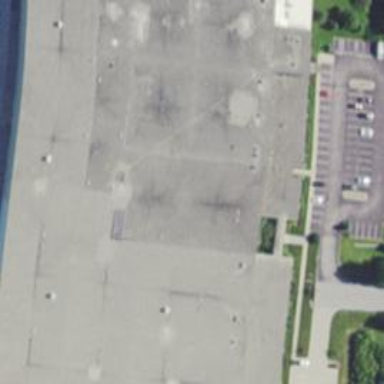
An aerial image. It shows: Industrial building.